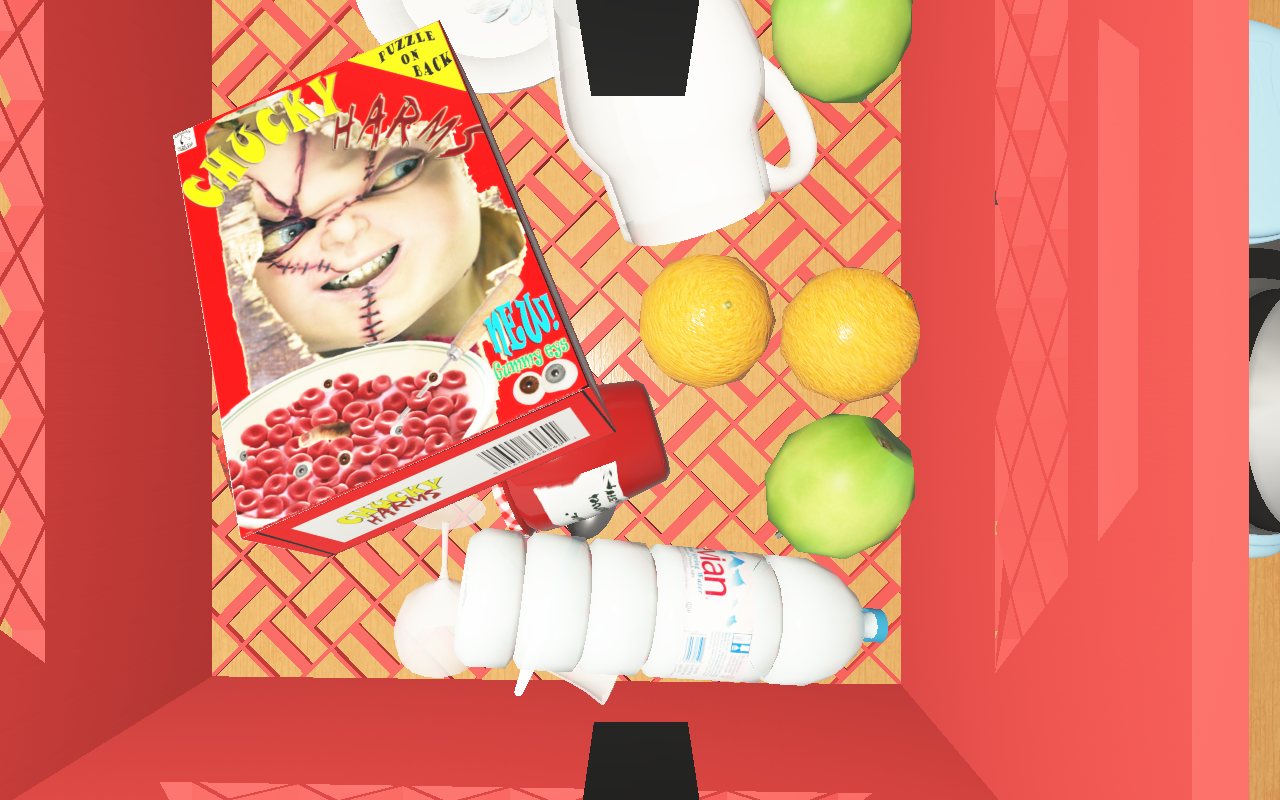
Objects in the scene:
carafe
apple
cereal box
cereal box
biscuit box